【题型】填空题　【知识点】立体几何　【难度】easy
已知某圆台上底面和下底面的半径分别为 1 和 2，母线长为 3，则该圆台的高为 \underline{\quad\quad}.
【解答】
【答案】\(2\sqrt{2}\).

【知识点】圆台的结构特征辨析.

【分析】根据题意，作出圆台的图形，根据勾股定理求解圆台的高，即可得答案.

【详解】根据题意，作出圆台的图形，如图所示.

圆台上下底面的半径分别为 1 和 2，母线长为 3，

则圆台的高 \(h  = \sqrt{9 - 1} = 2\sqrt{2}\).

故答案为：\(2\sqrt{2}\).

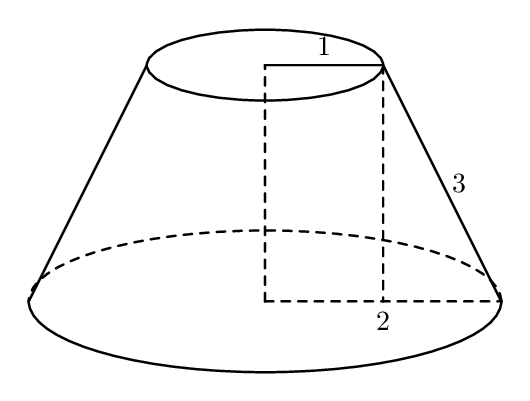